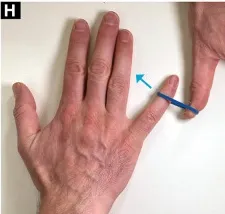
Open chain palmer interosseous resistance exercises.
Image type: medical_photograph (skin_photograph)